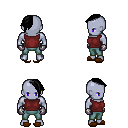
a pixel art fantasy rpg character, male body template, dark elf, purple skin, maroon sleeveless shirt, teal pants, black long mohawk hairstyle, metal gloves, brown slippers, four views (front, back, left, right), 2x2 character sprite sheet, small pixel art, hard edges, no anti-aliasing